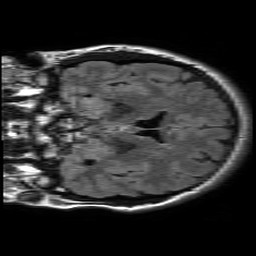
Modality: FLAIR
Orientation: coronal
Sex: female
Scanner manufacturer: philips
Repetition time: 11 s
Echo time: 0.125 s